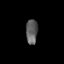
Tissue: prostate
Cell type: T cells
Senescence score: 0.7853
Nuclear area (px): 283
Mean DAPI intensity: 94.686